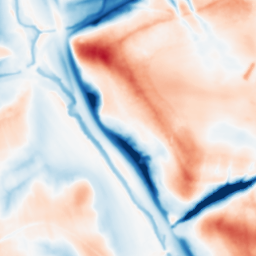
Category: multiscale
Decomposition family: dog_multiscale
Decomposition parameters: sigma_ratio: 2
n_scales: 4
base_sigma: 1
Upsampling method: regularized
Upsampling parameters: scale: 4
lambda_reg: 0.01
Upsampling scale: 4